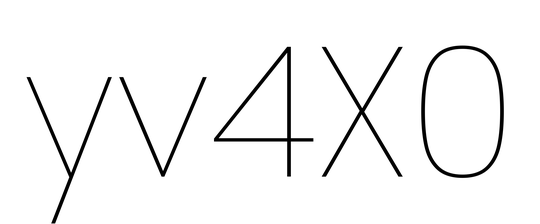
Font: Poppins-Thin